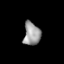
Tissue: lung
Cell type: Others
Senescence score: 0.2072
Nuclear area (px): 380
Mean DAPI intensity: 153.903